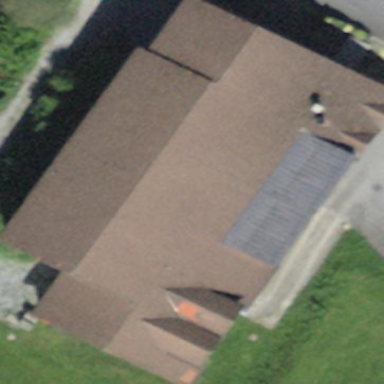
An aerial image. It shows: Civic building serving as community centre. It is community hall.